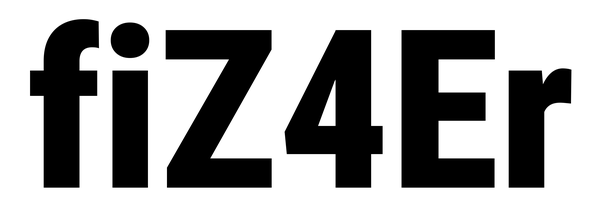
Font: Roboto_Condensed_Black